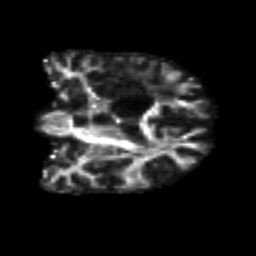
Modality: FA
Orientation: coronal
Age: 57
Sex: male
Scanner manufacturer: siemens
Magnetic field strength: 3 T
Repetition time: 4.987 s
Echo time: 0.0792 s